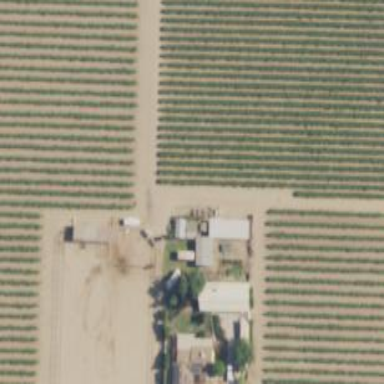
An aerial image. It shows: Vineyard.